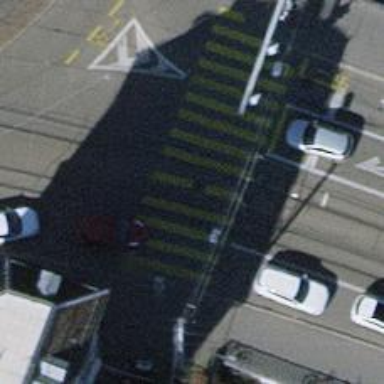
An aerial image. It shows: Asphalt service road with embedded tram rails.